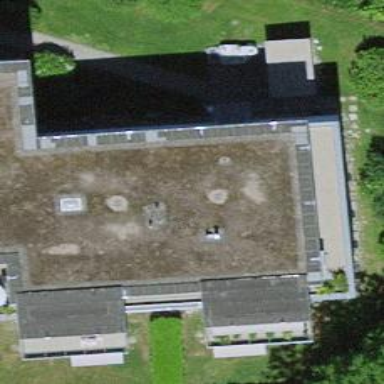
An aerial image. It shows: Residential building with flat roof.